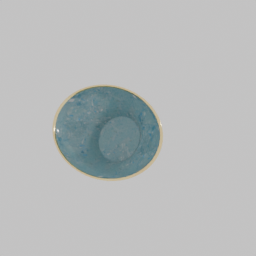
Label: decoration